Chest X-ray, PA view. Patient: 30 years old, sex M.
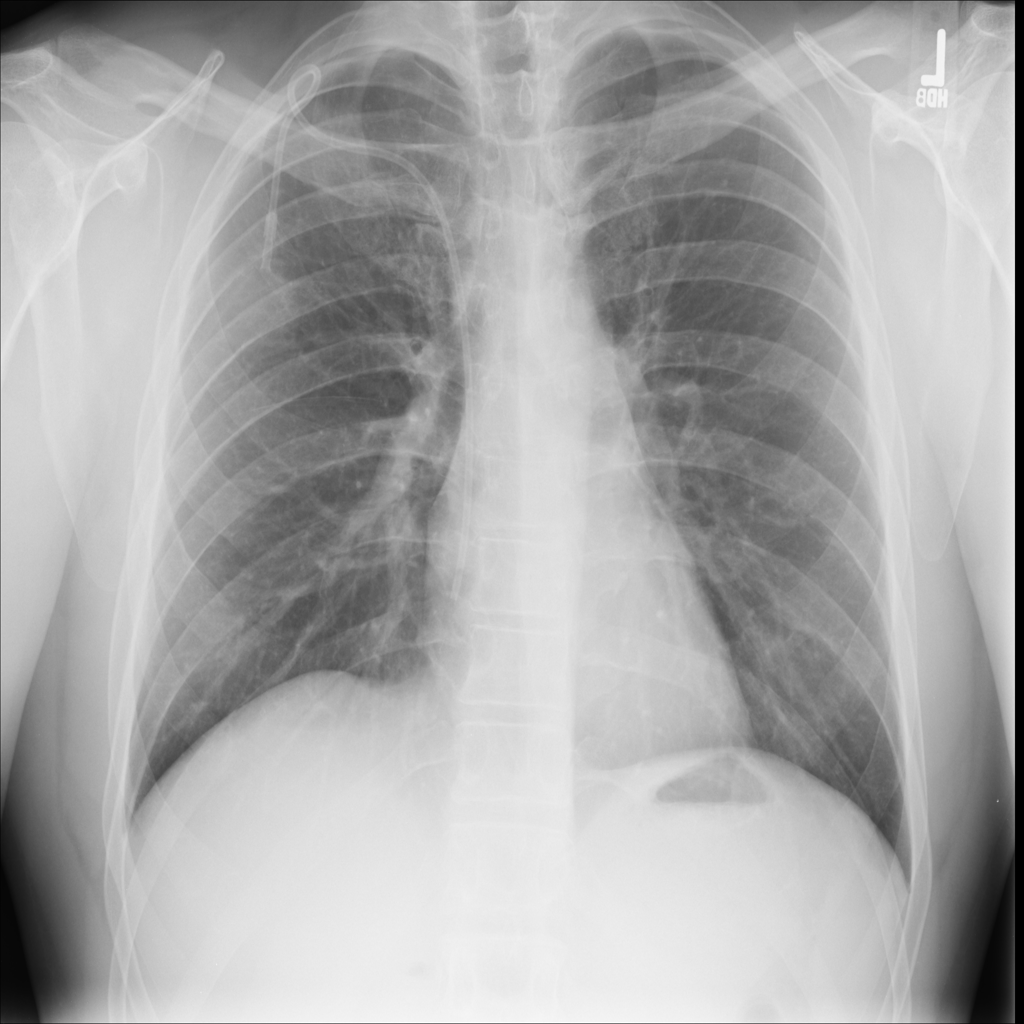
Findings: No Finding